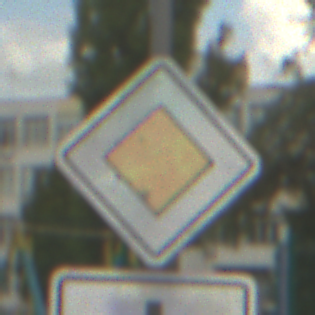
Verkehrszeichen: Vorfahrtsstrasse
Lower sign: VerlaufVorfahrtsstrasse1
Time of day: MorningAfternoon
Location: Outdoor (Suburban)
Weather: PartlyCloudy
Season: NotSpecified
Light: Natural